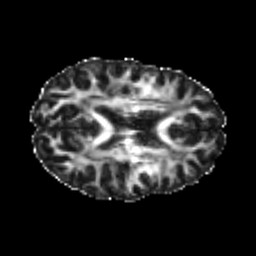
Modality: FA
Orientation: axial
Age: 22
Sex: female
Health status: healthy
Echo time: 0.074 s